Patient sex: M
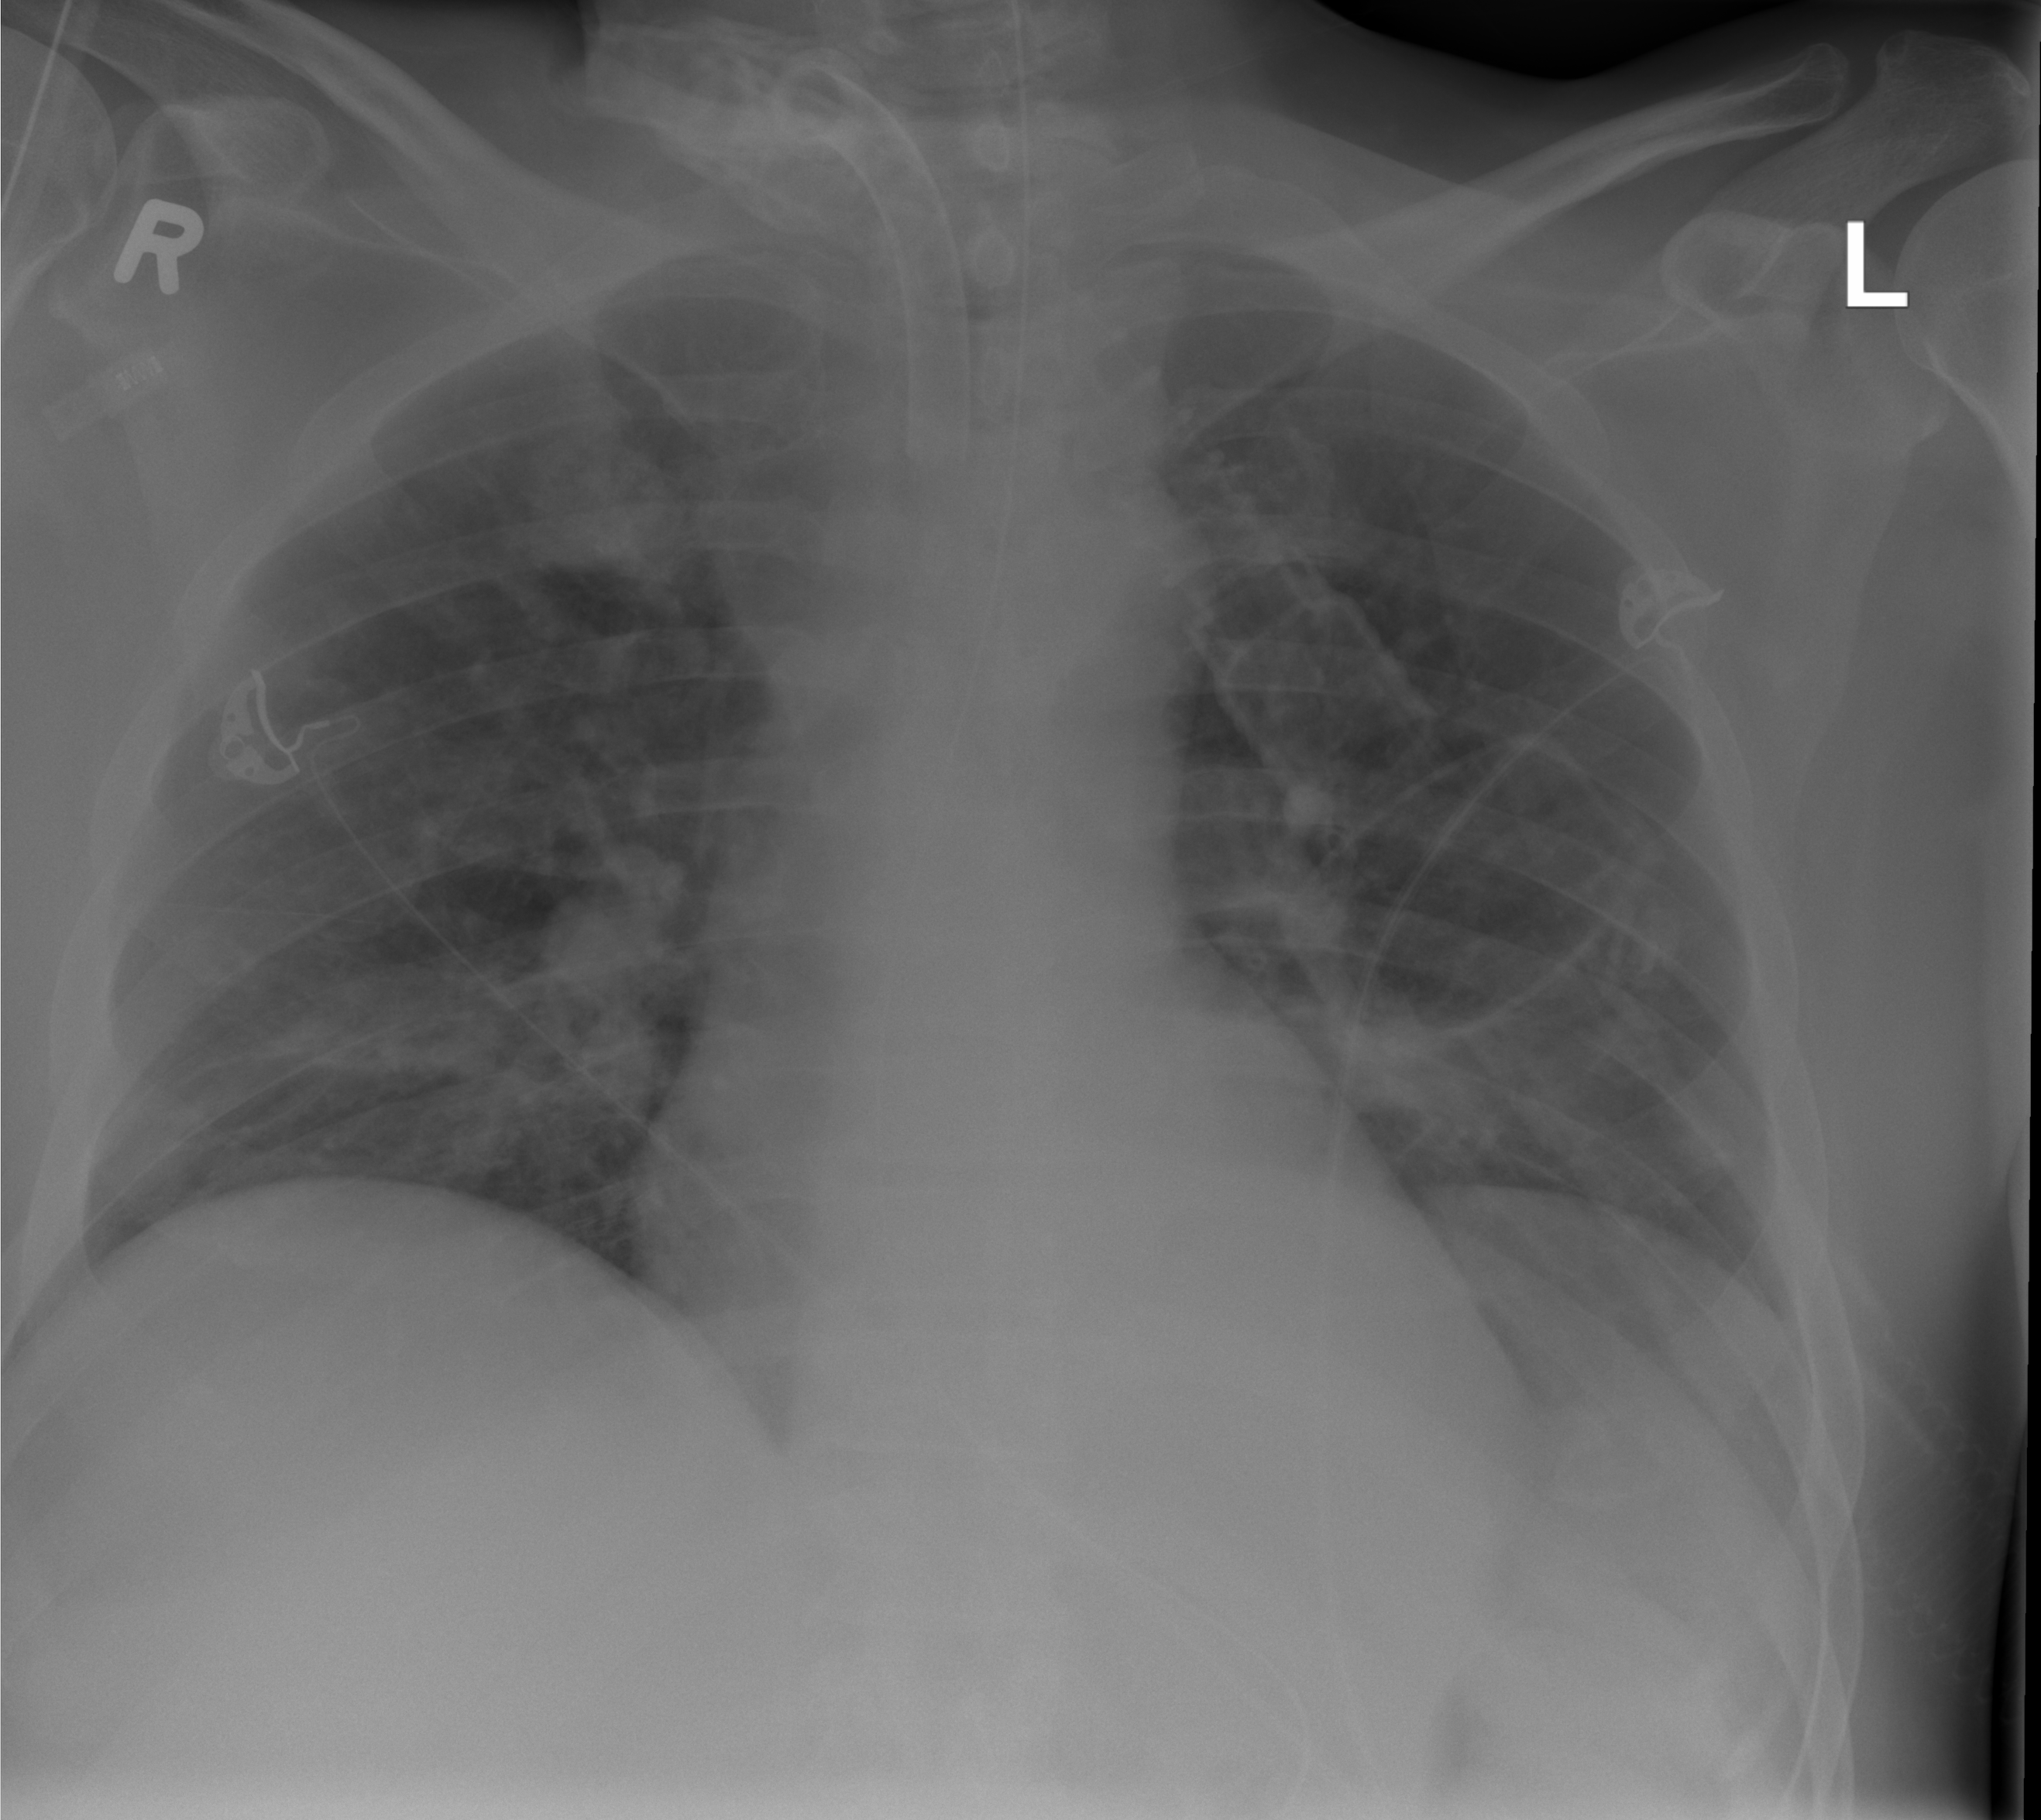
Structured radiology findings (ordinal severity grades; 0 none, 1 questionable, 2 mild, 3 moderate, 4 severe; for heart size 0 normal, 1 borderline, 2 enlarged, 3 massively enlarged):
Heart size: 0
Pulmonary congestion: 1
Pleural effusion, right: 0
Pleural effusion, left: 0
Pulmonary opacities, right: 2
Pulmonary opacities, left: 0
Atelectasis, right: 2
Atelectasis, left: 2